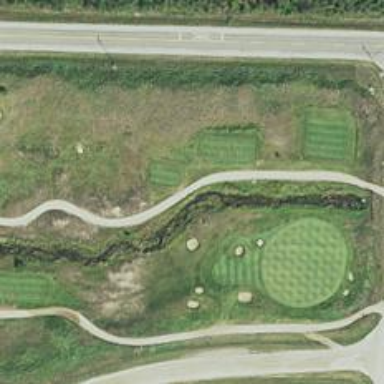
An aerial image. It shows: Service road designated as golf cart path.